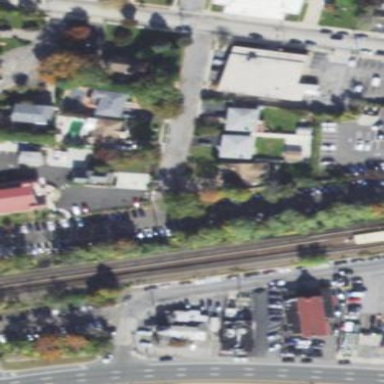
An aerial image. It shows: Parking area with surface.